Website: macys
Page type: account-selection
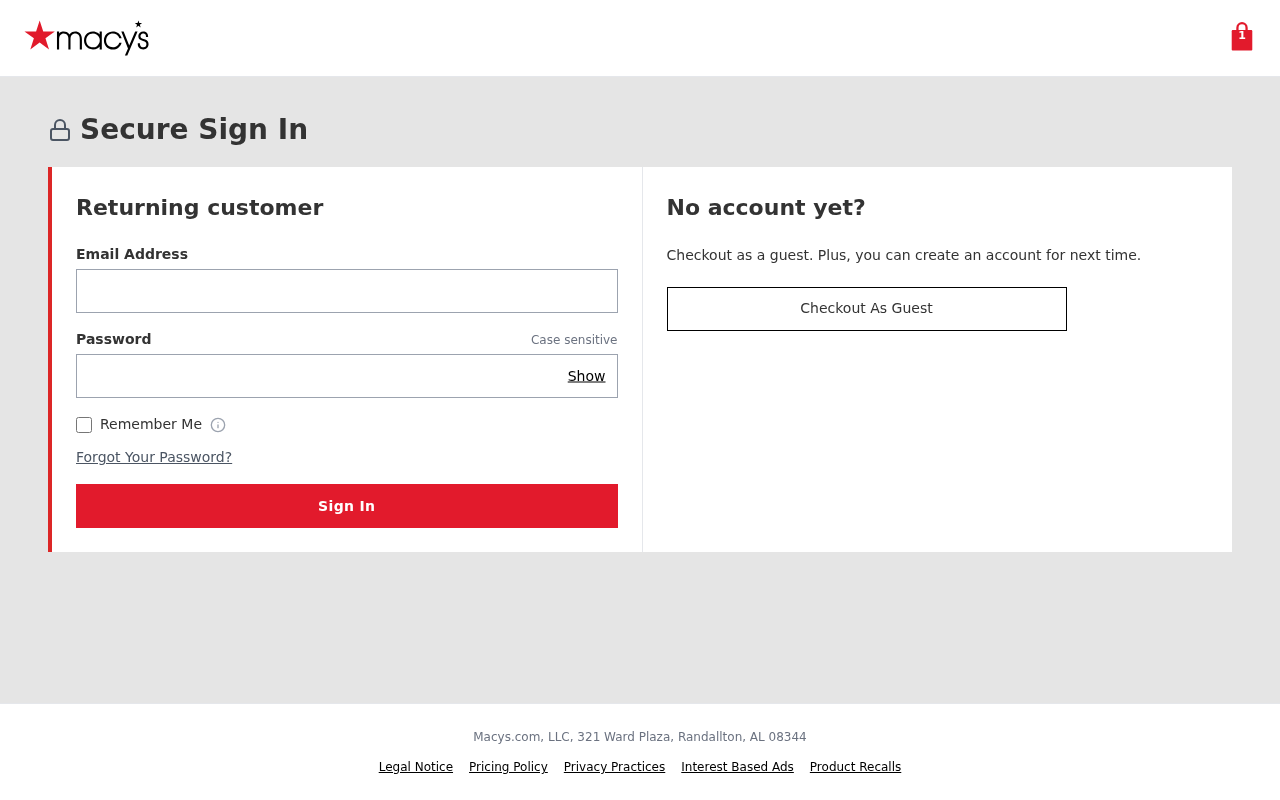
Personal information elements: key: PII_EMAIL
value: jsingh@gmail.com
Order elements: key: ORDER_NUM_ITEMS
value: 1